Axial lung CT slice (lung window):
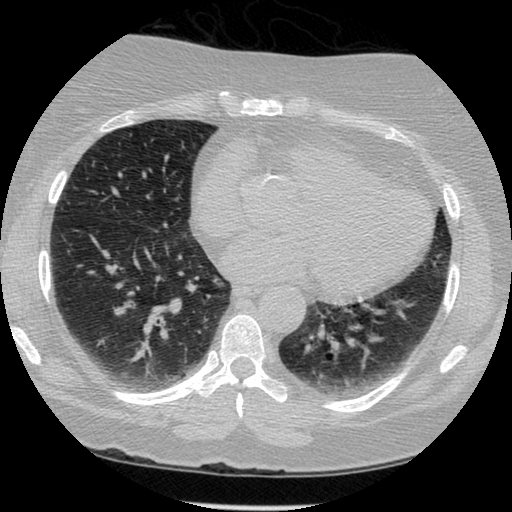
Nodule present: no